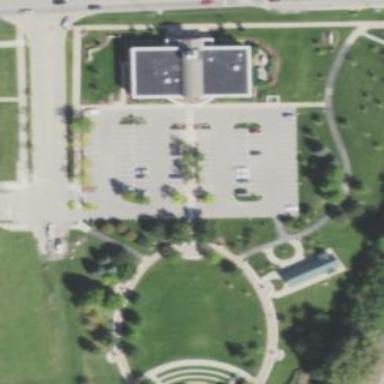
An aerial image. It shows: Parking area.